Question: I'm working on an inhertied application and getting error (Uncaught typeerror: Object is not a function) on this line of code in JavaScript
'''
var lobj_css = new Object(document.styleSheets("cssName"));
'''

It does work in IE8 and no errors but not anything above IE8 and neither in Google chrome.
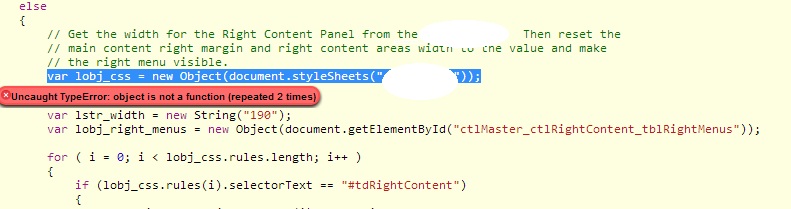
Answer: It's simple enough to do some troubleshooting.
Try the offending line, on its own, in a standalone web page, JS Bin, or fiddle, <URL>
Same result. Now try breaking the assignment out separately, and commenting out the 'Object()' constructor, so you can see if the 'document.styleSheets' call is causing your problem.
'''
var stylesheets = document.styleSheets("cssName");
// var lobj_css = new Object(stylesheets);
'''
Result:
'''
TypeError: object is not a function
'''
Looks like there's something about the 'document.styleSheets("cssName")' that's causing a problem. Let's hit the docs: <URL>
> The Document.styleSheets read-only property returns a StyleSheetList of StyleSheet objects for stylesheets explicitly linked into or embedded in a document.
And the example on that page:
'''
var styleSheetList = document.styleSheets;
'''
...sure doesn't look like the code from your example.
Looks to me like the legacy code is using a non-standard call to 'document.styleSheets' that is implemented as a function instead of a readonly property. You'll have to shim it if you want to keep the code as-is, but I'd recommend fixing it to be standard. Perhaps you can iterate over the list of stylesheets until you find the one that matches 'cssName'.